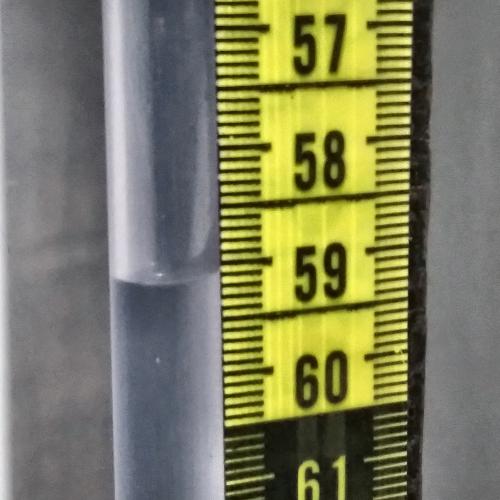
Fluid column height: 59.1 cm